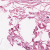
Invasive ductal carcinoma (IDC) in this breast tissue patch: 0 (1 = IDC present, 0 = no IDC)